Current action and preconditions to check: trajectory_clear

Your task: For each precondition in the list above, predict whether it will hold at this action.

Consider the current scene as observed from the mobile robot's camera, and analyze the predicted future states of all dynamic agents (e.g., people, animals, vehicles, or any moving entities) within the NEXT SECOND.

IMPORTANT: Only answer "very likely" if you are absolutely certain—based on strong, clear evidence—that a dynamic agent will violate the precondition in the predicted future state. Do NOT answer "very likely" for unlikely, ambiguous, or low-probability risks.

Ask yourself for each precondition: Is there a high probability, with clear and convincing evidence, that the predicted future states of any dynamic agent will interfere with the predicted future state of the currently executing action within the NEXT SECOND, causing that precondition to fail?

Assess the risk level based on these predictions. Use "likely" or "very likely" if motions create a clear risk of interference.

Use "neutral" or "improbable" if agents are nearby but their predicted paths are clearly diverging or non-conflicting.

Failure Risk Categories: "very improbable", "improbable", "neutral", "likely", "very likely"

Answer Format: Output ONLY the probability_of_failure value from these categories: "very improbable", "improbable", "neutral", "likely", "very likely"

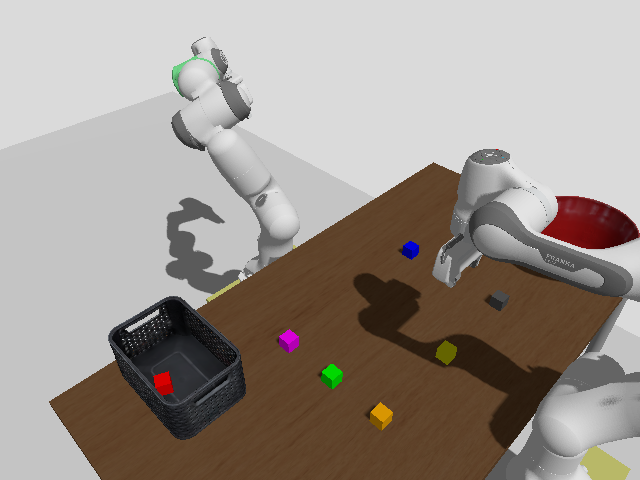

Answer: very improbable